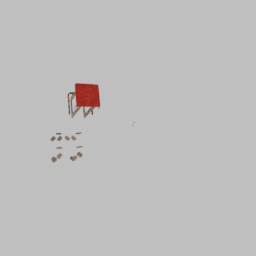
Label: furniture